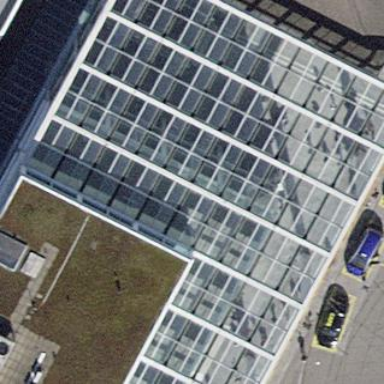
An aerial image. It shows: Roof made of glass.